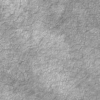
Label: not_dusty